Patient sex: F
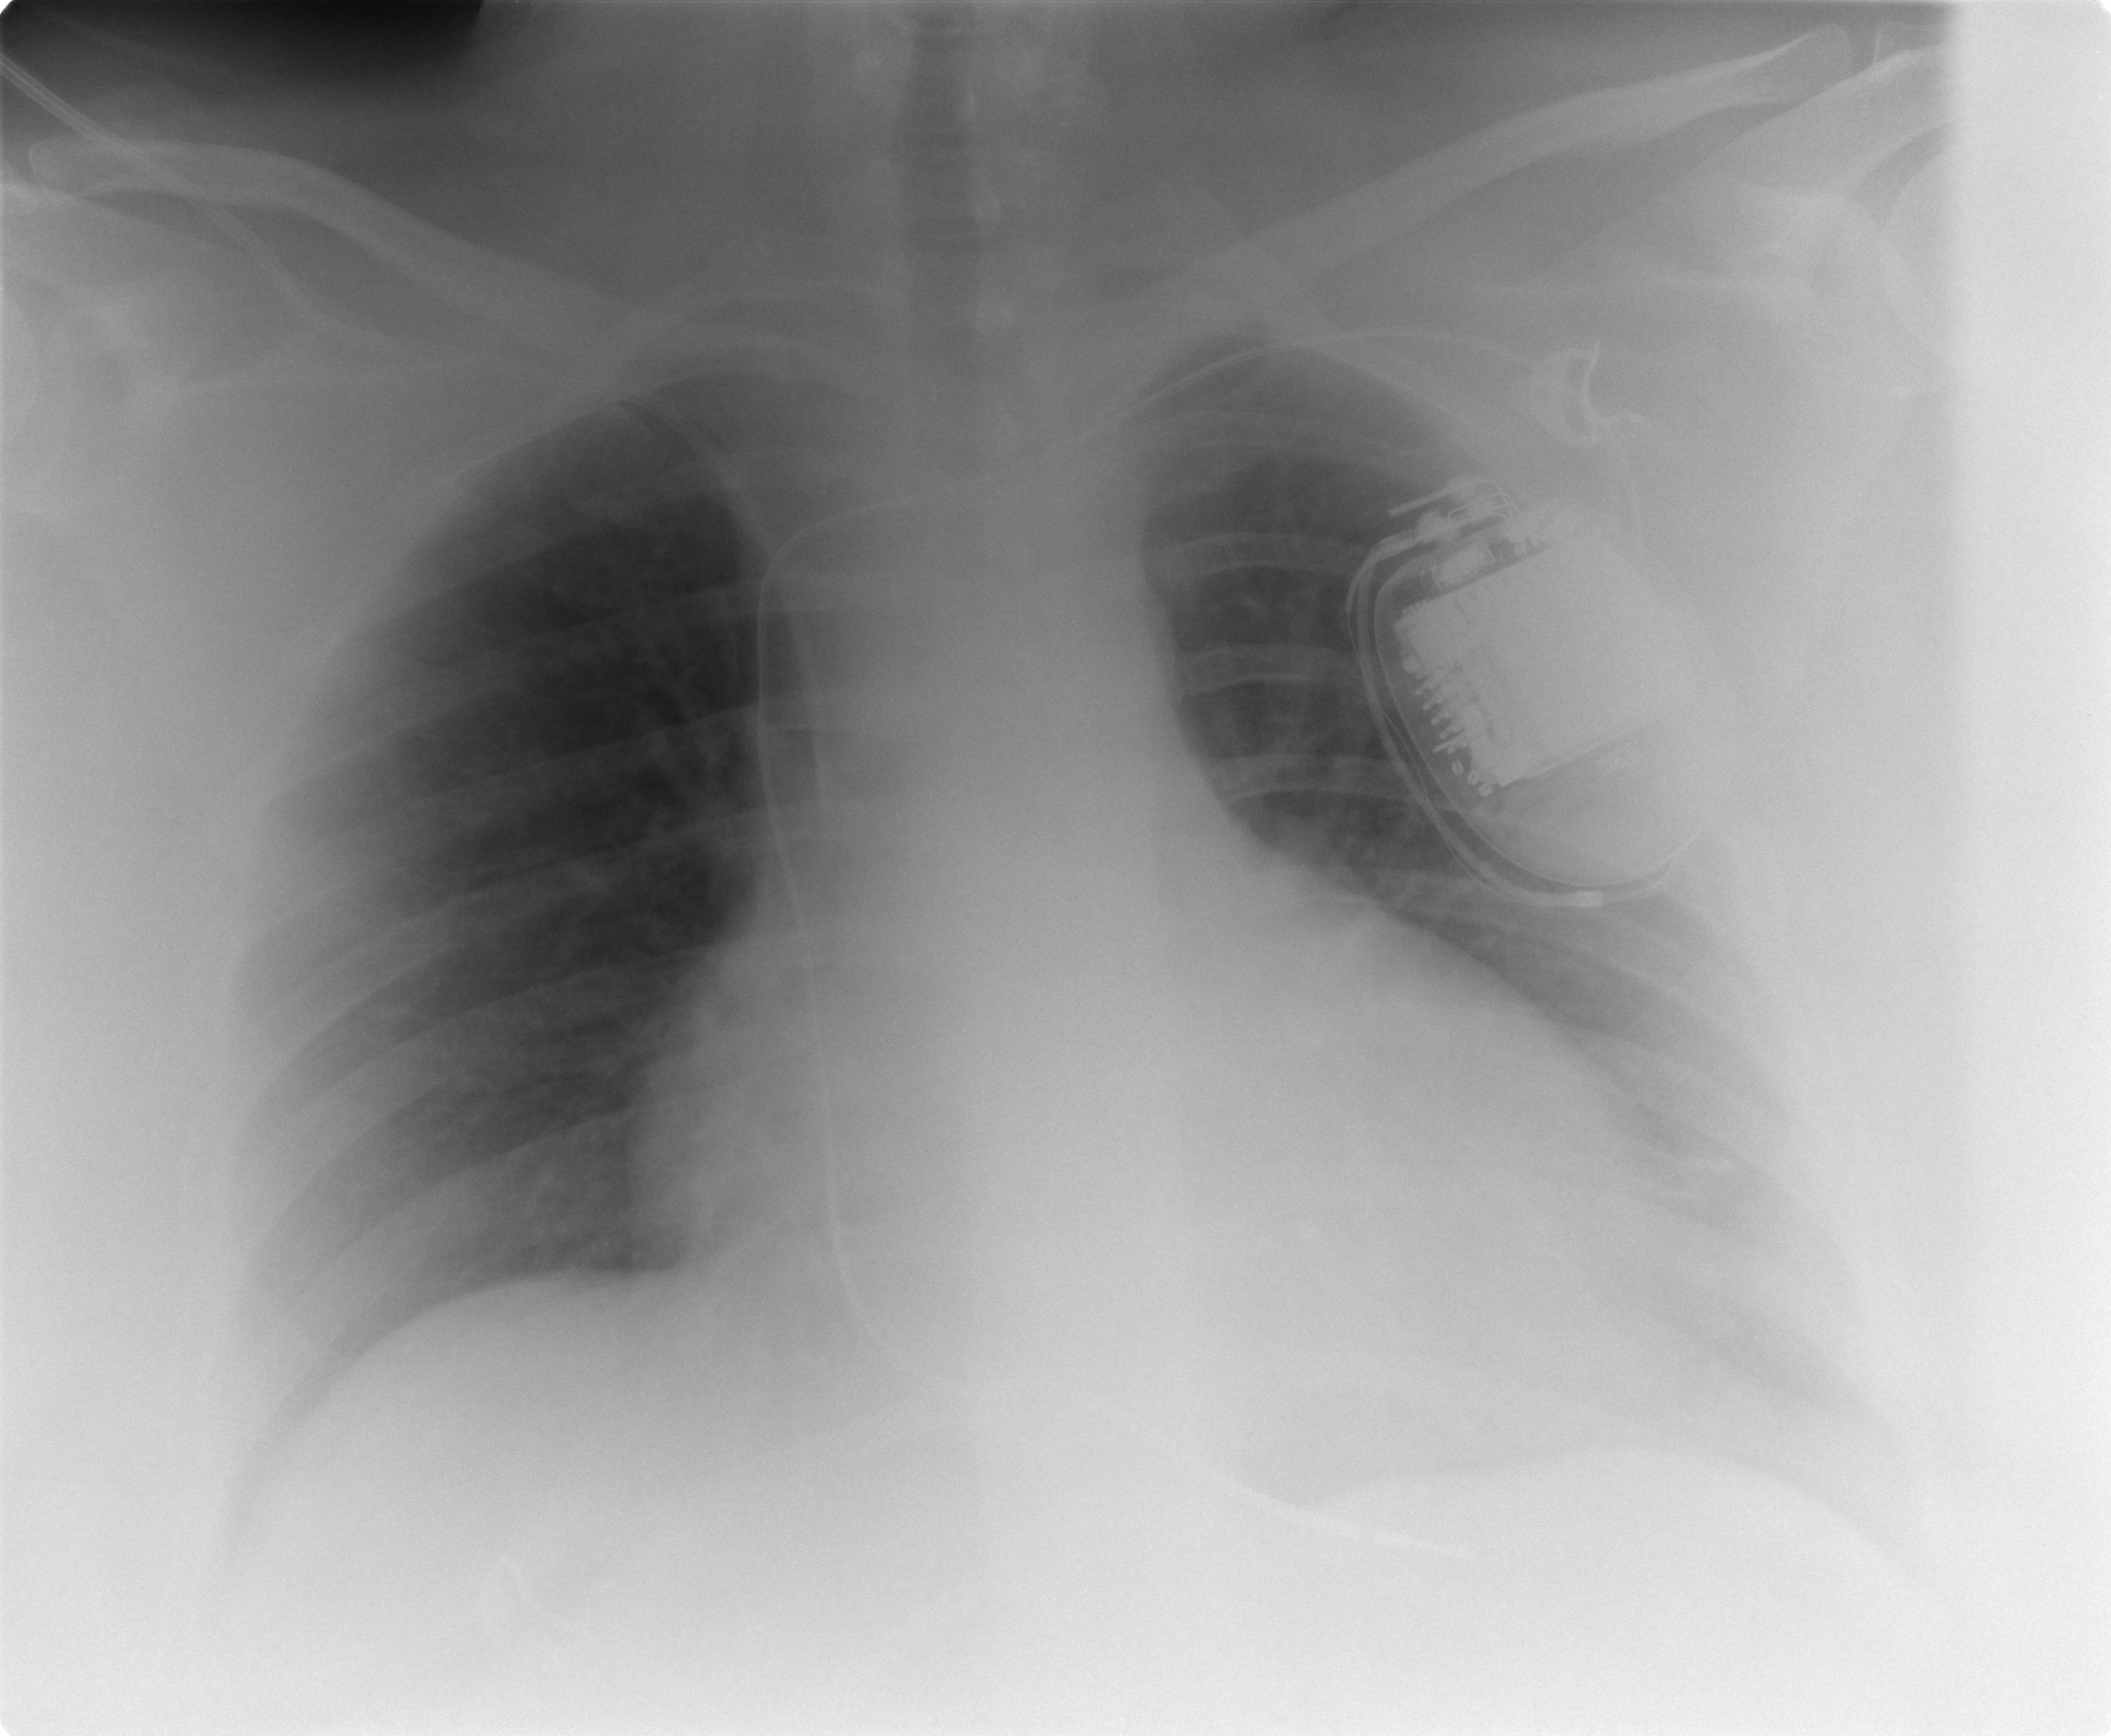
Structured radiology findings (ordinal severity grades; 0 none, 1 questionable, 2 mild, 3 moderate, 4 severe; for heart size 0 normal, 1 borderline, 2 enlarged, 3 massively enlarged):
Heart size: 2
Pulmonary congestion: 3
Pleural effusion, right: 1
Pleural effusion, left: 2
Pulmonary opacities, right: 0
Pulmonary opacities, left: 0
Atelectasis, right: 0
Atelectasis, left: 2